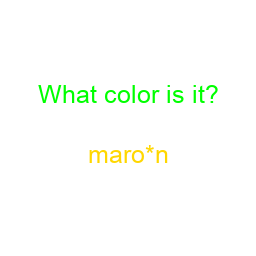
Color: gold
Color name shown: maroon
Background color: white
Question text color: lime